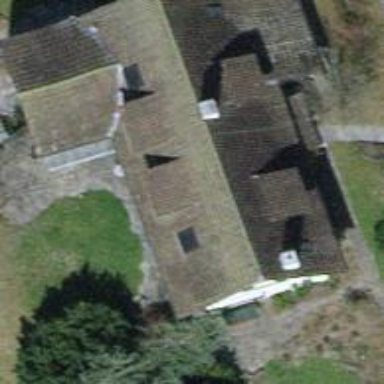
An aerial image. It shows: Building with tiled roof.